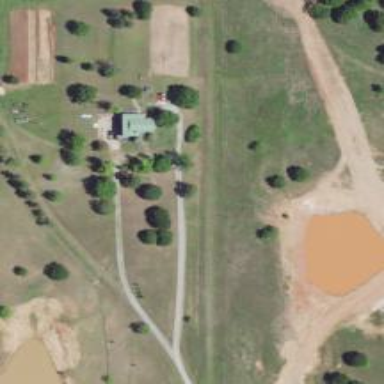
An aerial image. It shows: Driveway leading to service road.